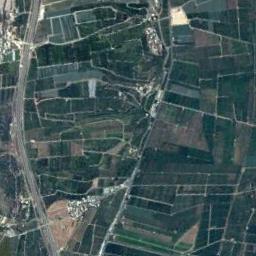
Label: rectangular_farmland